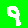
Digit: 9